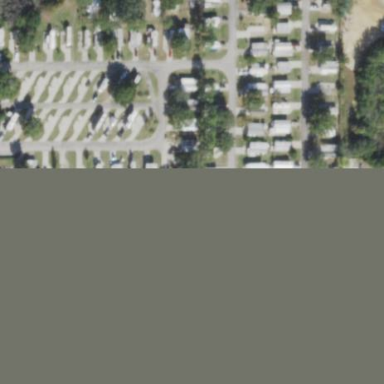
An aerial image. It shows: Residential area with caravan site where tents can be found.